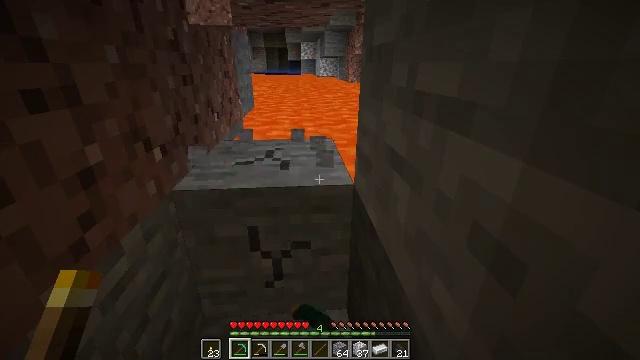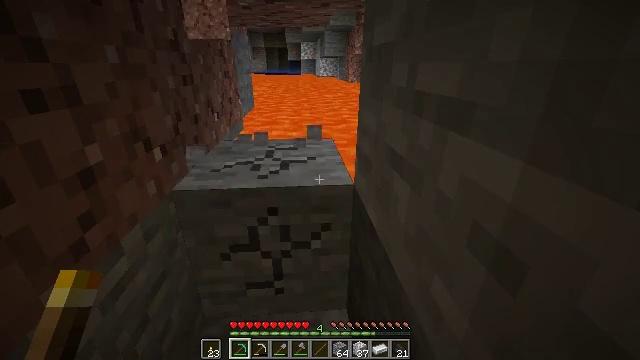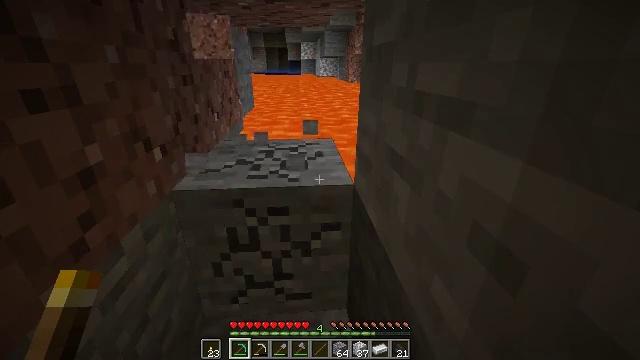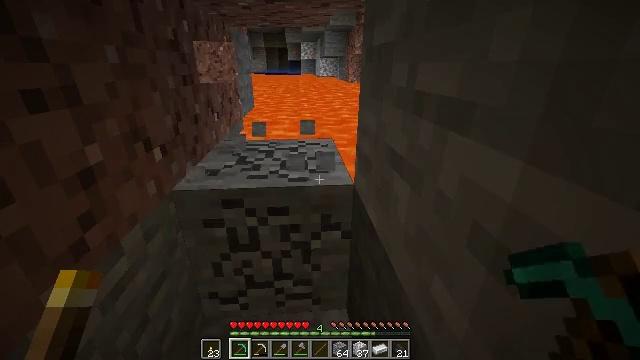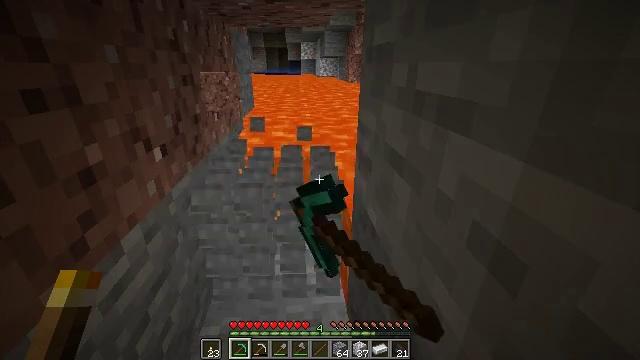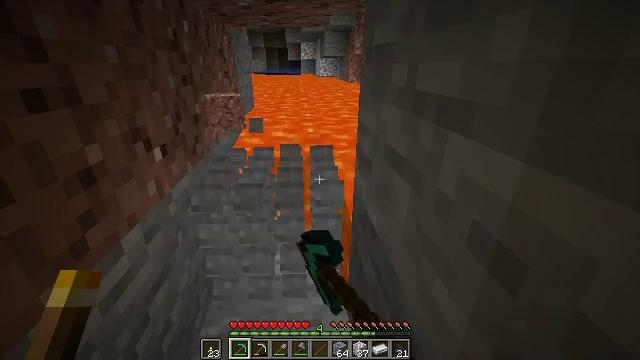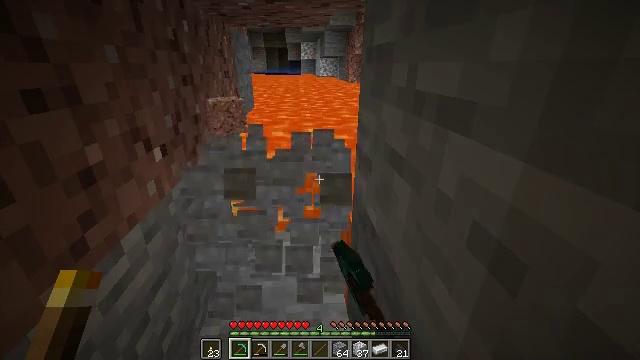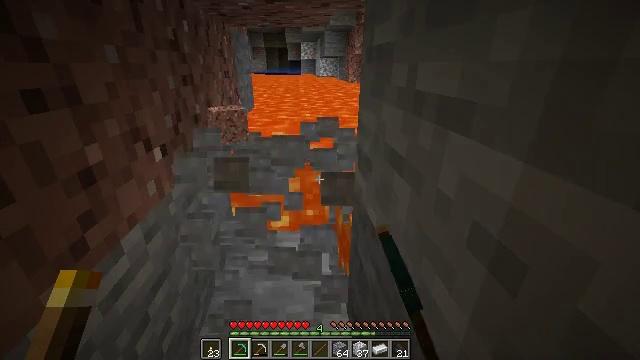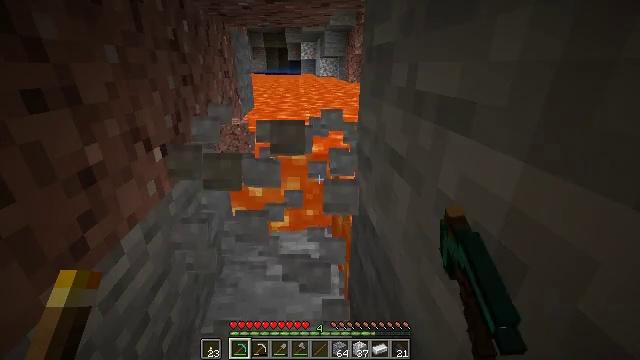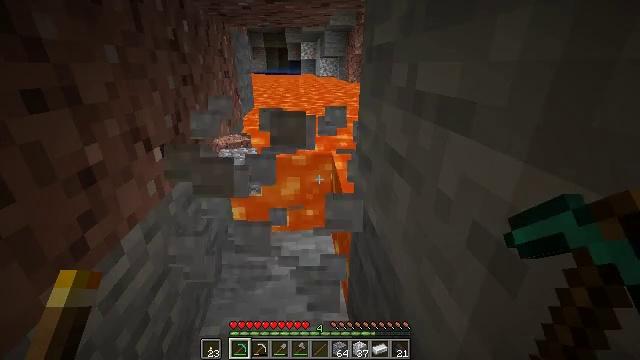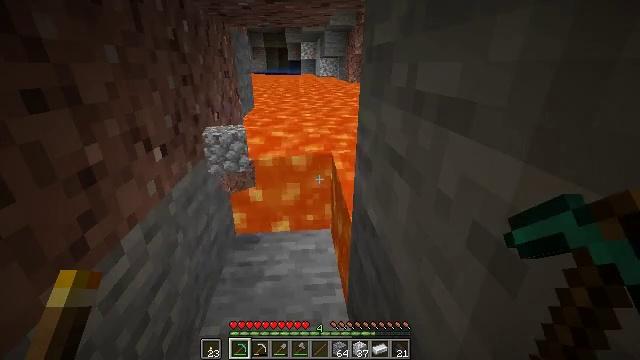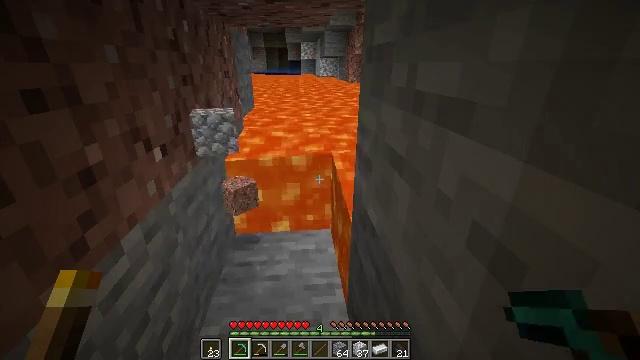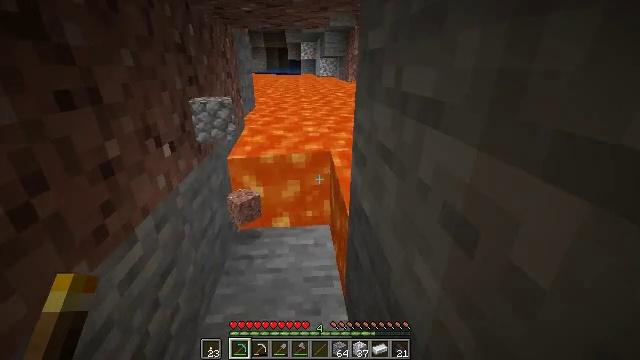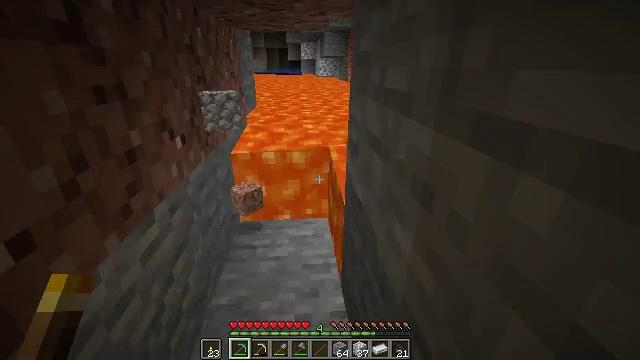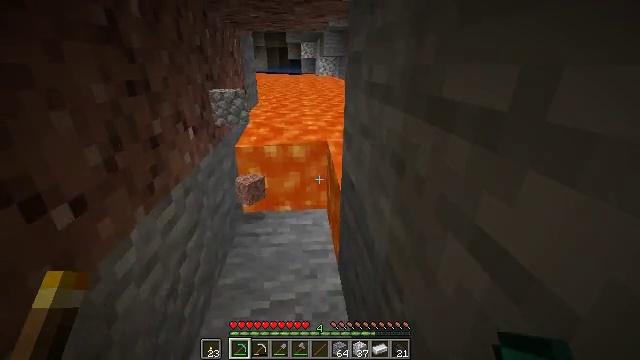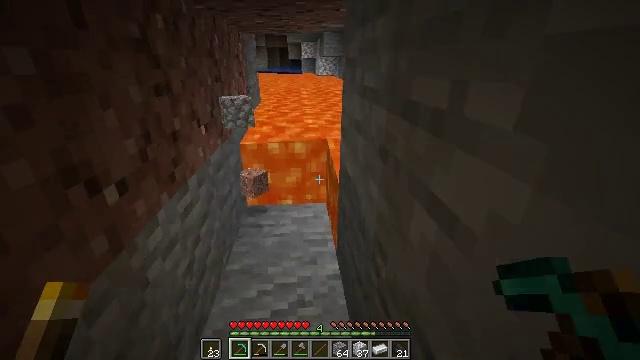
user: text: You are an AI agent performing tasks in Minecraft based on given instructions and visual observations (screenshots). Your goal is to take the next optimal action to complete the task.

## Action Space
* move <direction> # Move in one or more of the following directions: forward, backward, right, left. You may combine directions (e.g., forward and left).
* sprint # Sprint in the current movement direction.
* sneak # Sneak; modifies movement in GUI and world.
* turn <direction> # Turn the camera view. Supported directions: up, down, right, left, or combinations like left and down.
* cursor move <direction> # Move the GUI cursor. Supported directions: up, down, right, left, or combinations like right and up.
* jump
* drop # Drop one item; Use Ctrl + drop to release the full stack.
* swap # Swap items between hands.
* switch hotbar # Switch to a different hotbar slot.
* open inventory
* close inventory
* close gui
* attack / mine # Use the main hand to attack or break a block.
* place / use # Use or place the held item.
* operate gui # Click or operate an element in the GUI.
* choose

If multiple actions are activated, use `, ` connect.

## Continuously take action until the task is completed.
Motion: motion action
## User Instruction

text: Mine the granite block.
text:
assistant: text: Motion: attack / mine
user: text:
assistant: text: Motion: attack / mine
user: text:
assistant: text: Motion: attack / mine
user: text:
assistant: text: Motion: attack / mine
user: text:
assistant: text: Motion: attack / mine
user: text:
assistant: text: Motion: attack / mine
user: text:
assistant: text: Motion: attack / mine
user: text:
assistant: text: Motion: attack / mine
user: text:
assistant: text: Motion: attack / mine
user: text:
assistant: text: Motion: attack / mine
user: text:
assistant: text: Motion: move back
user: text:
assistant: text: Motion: move back
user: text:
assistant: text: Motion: move back
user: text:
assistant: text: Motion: move back
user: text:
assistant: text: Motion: move back
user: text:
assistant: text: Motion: move back
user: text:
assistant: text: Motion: move back
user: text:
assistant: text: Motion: move back
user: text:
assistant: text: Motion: move back
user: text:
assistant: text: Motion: move back
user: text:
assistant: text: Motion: move back
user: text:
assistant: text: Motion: move back
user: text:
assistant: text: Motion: move back
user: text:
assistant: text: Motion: move back
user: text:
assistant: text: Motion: move back
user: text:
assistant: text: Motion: move back
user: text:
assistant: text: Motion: move back
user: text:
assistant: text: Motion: move back
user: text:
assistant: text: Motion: move back
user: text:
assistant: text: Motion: move back